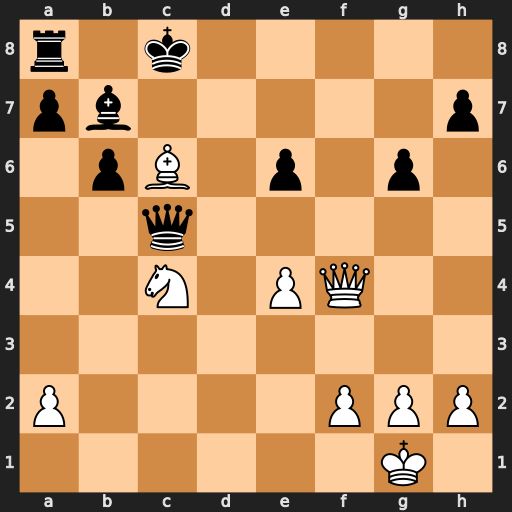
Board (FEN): r1k5/pb5p/1pB1p1p1/2q5/2N1PQ2/8/P4PPP/6K1
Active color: w
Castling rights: -
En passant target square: -
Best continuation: Nd6+ Kc7 Nxb7+ Kxc6 Nxc5